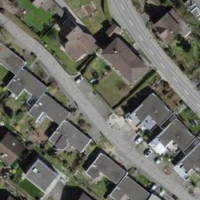
EUNIS habitat code: 54
Species observed at this site:
Arnica montana
Geranium sanguineum